Interaction volume radius: 5 \u00c5
Interaction volume height: 30 \u00c5
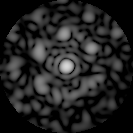
Disorder parameter: 0.6432